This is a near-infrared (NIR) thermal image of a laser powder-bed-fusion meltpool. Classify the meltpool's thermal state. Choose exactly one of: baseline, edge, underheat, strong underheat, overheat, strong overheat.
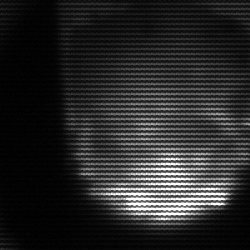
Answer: edge